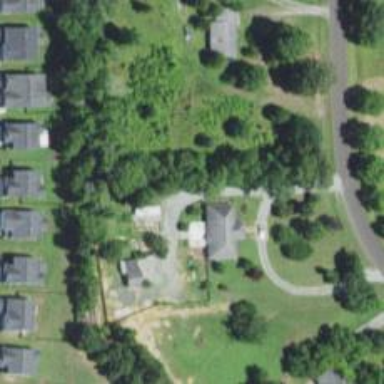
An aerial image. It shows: Driveway.